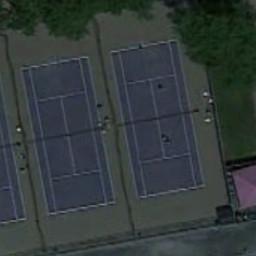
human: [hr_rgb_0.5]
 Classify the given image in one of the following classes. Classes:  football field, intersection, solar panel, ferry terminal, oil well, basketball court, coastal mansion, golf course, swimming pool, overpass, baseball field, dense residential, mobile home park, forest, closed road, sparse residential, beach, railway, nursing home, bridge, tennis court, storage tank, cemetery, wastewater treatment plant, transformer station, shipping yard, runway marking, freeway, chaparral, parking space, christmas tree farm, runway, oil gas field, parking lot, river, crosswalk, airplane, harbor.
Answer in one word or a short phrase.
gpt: tennis court